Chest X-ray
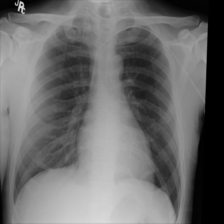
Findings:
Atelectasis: negative
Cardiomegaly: negative
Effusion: negative
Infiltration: negative
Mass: negative
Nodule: negative
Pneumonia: negative
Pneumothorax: negative
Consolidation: negative
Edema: negative
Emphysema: negative
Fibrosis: negative
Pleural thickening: negative
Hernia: negative